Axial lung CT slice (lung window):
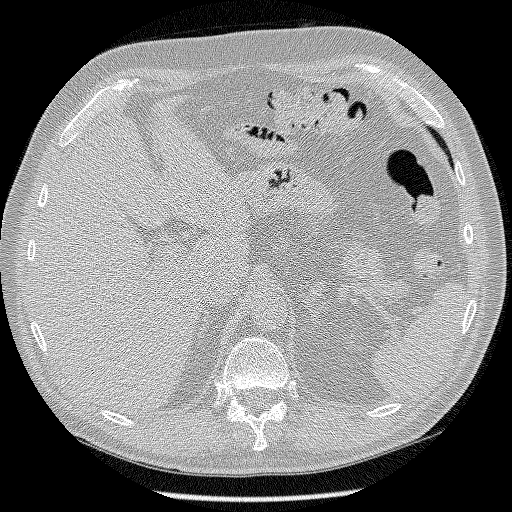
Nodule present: no